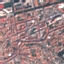
Label: Residential